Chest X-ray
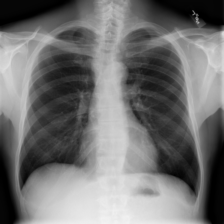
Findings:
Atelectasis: negative
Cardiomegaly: negative
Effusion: negative
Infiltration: positive
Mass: negative
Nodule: negative
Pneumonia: negative
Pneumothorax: negative
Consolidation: negative
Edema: negative
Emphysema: negative
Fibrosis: negative
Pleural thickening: negative
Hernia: negative